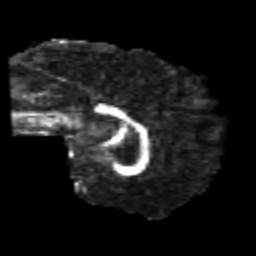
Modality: FA
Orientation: sagittal
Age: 20
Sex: male
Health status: healthy
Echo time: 0.074 s